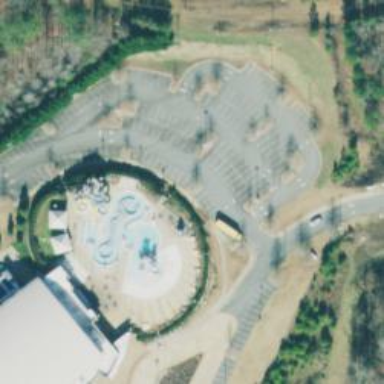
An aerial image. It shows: Swimming pool within leisure land area designed for swimming activities.